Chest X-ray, PA view. Patient: 47 years old, sex F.
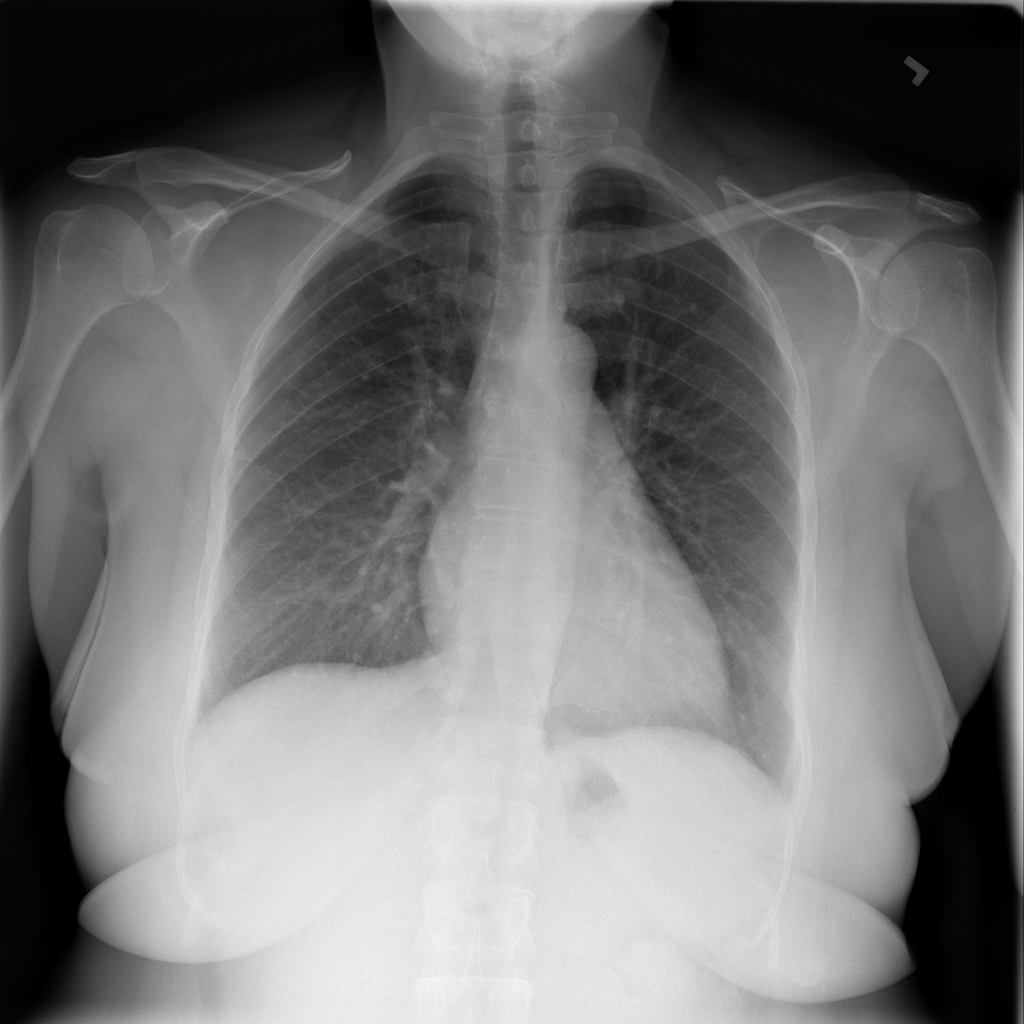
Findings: No Finding